Interaction volume radius: 10 \u00c5
Interaction volume height: 20 \u00c5
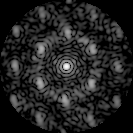
Disorder parameter: 0.5746